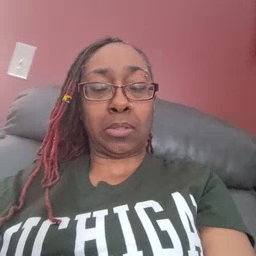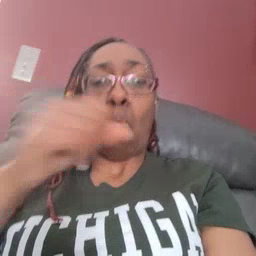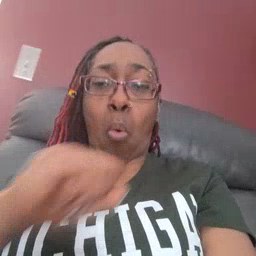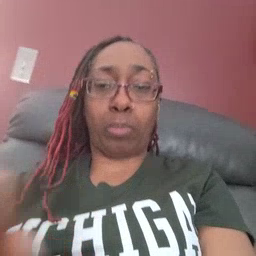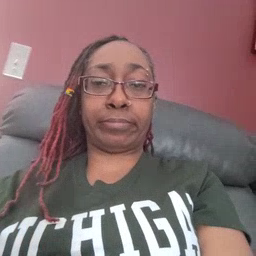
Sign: old